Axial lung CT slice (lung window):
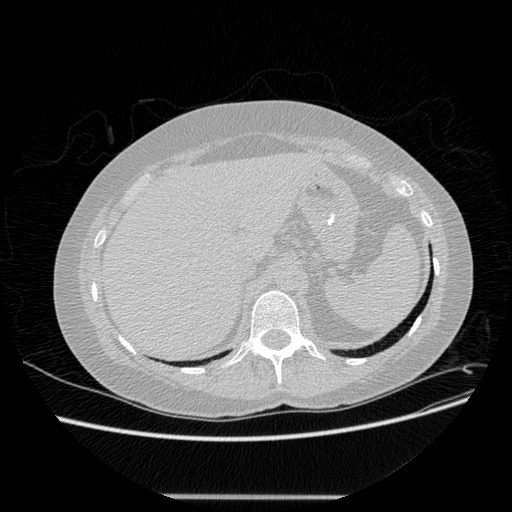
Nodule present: no